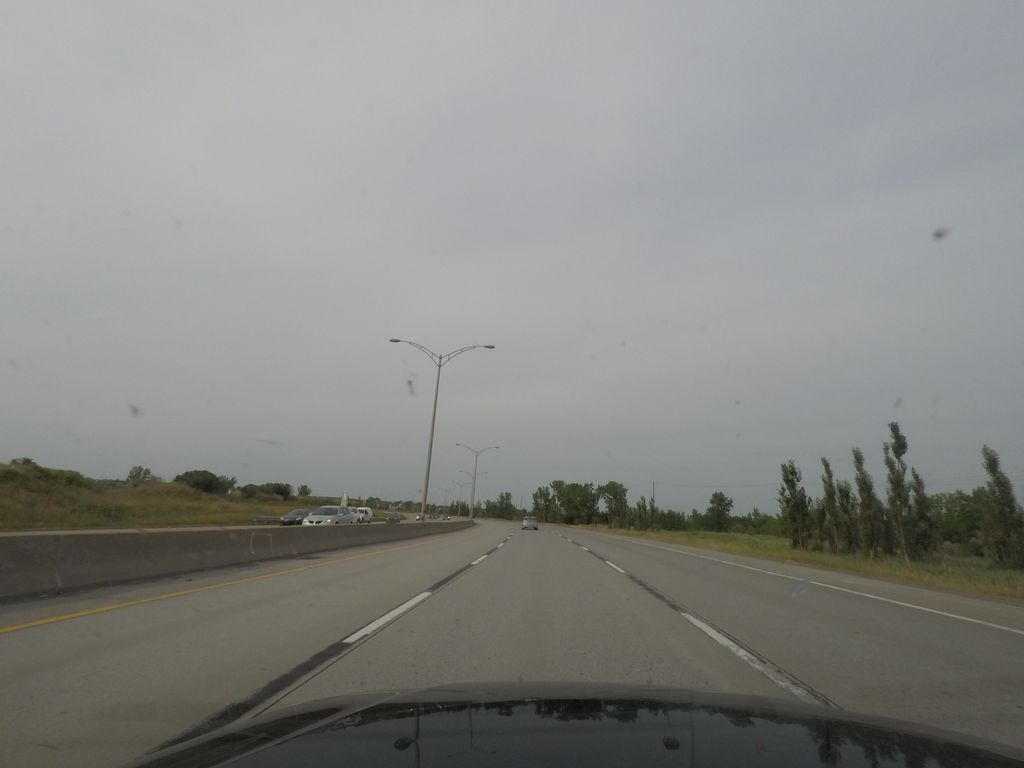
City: montreal